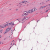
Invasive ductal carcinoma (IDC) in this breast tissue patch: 1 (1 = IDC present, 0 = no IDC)